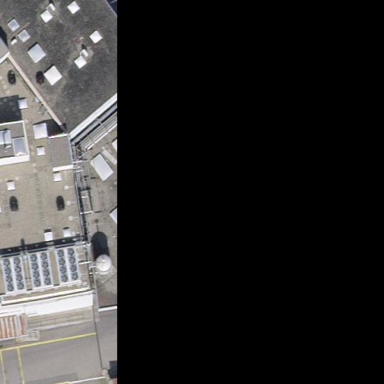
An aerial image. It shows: View of roof of building.